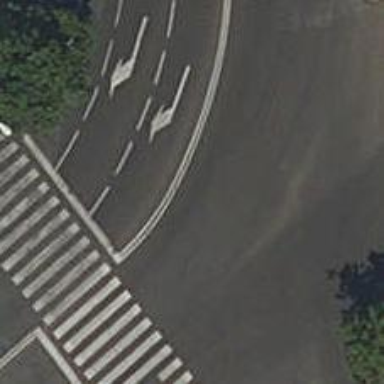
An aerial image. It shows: Road with traffic signals.